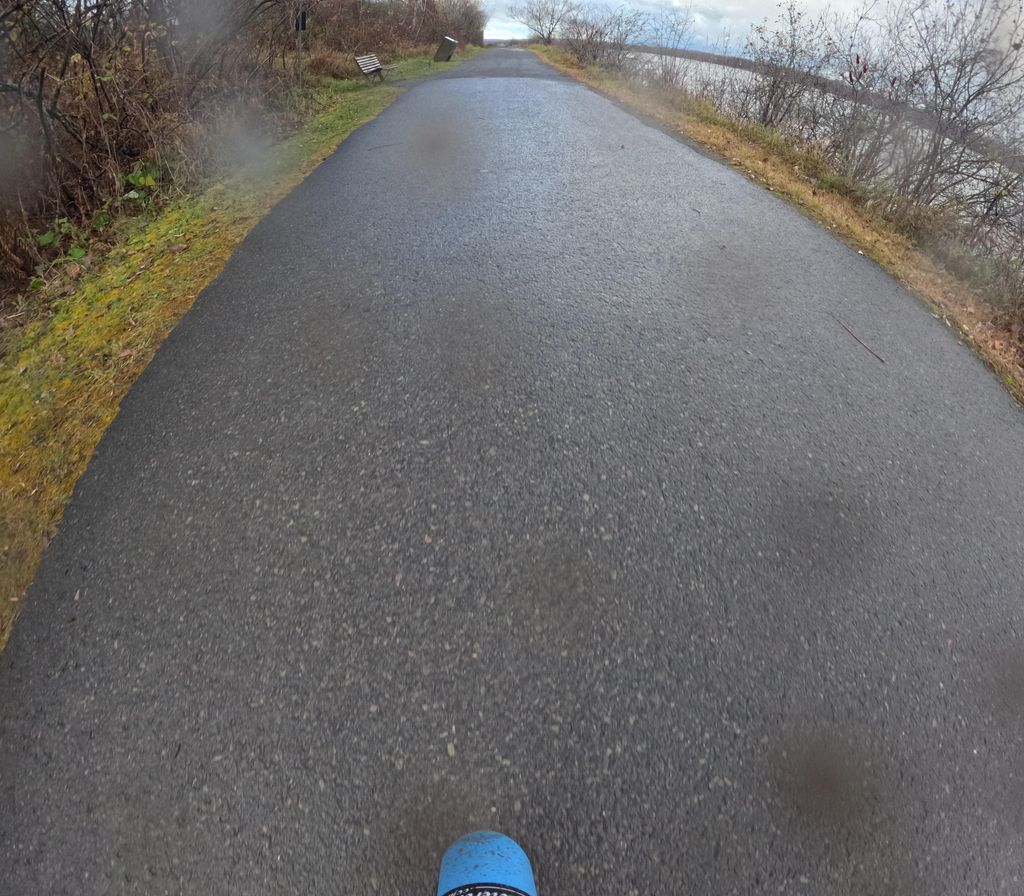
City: ottawa-gatineau